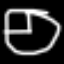
Label: clock